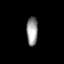
Tissue: lung
Cell type: Pericytes
Senescence score: 0.5425
Nuclear area (px): 317
Mean DAPI intensity: 150.297